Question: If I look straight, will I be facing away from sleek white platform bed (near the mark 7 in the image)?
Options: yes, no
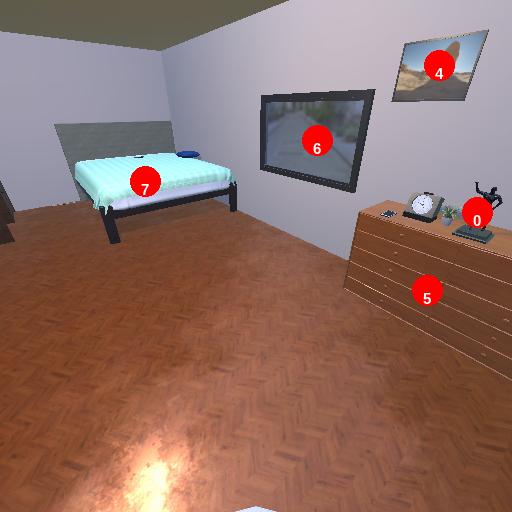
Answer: yes